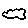
Label: cloud